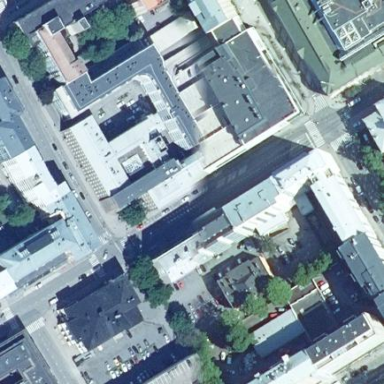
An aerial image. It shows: Office building.